【题型】填空题　【知识点】平面几何　【难度】easy
如图，在梯形 \(ABCD\) 中，\(AD \parallel BC\)，\(2BC = 5AD\)，若 \(\overrightarrow{DA} = \vec{a}\)，\(\overrightarrow{DC} = \vec{b}\)，用 \(\vec{a}\)、\(\vec{b}\) 表示 \(\overrightarrow{DB} = \underline{\quad\quad}\)。

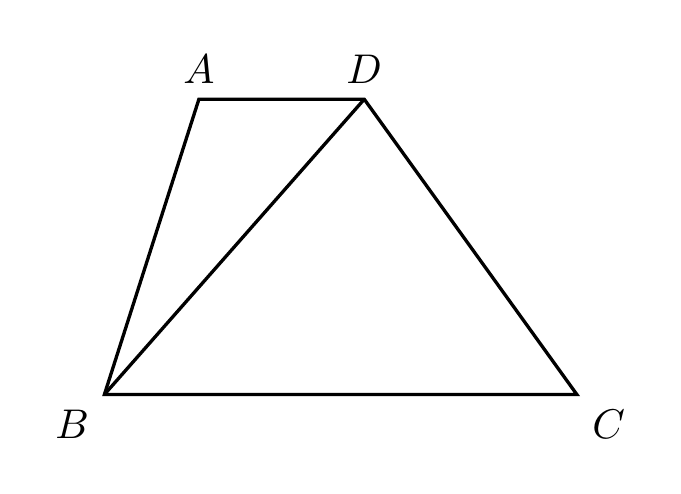
【解答】
【答案】\(\boldsymbol{\dfrac{5}{2}\vec{a} + \vec{b}}\)
\vspace{1em}
【分析】根据等量代换得出 \(BC = \dfrac{5}{2}AD\)，得出 \(\overrightarrow{CB} = \dfrac{5}{2}\overrightarrow{DA} = \dfrac{5}{2}\vec{a}\)，再根据平面向量三角形减法法则求解即可。
\vspace{1em}
【解答】解：\(\because 2BC = 5AD\)，
\[
\therefore BC = \dfrac{5}{2}AD,
\]
\(\because AD \parallel BC\)，
\(\because \overrightarrow{DA} = \vec{a}\)，
\[
\therefore \overrightarrow{CB} = \dfrac{5}{2}\overrightarrow{DA} = \dfrac{5}{2}\vec{a},
\]
\[
\therefore \overrightarrow{DB} = \overrightarrow{CB} - \overrightarrow{CD} = \dfrac{5}{2}\vec{a} + \vec{b},
\]
故答案为：\(\boldsymbol{\dfrac{5}{2}\vec{a} + \vec{b}}\)。
\vspace{1em}
【点评】本题考查了平面向量，平行线的性质，熟记平面向量三角形运算法则是解题的关键。